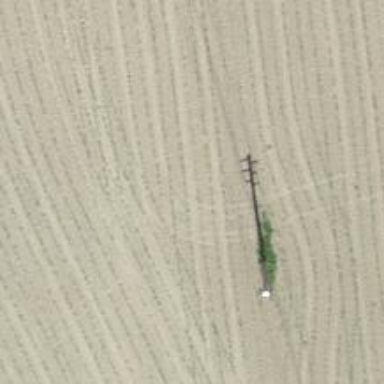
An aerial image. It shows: Power pole.